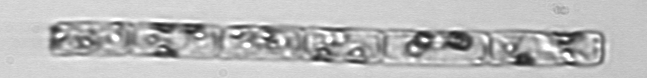
Label: Guinardia_delicatula_TAG_internal_parasite